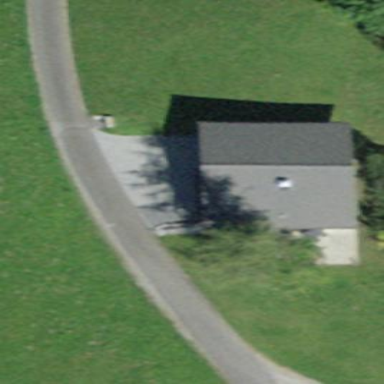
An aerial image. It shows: Simple and straightforward house.